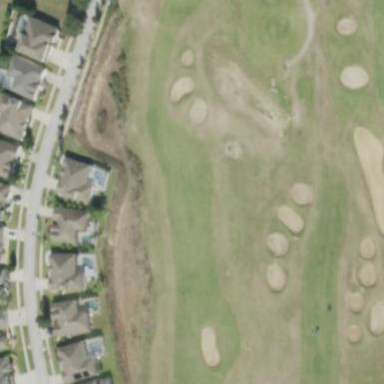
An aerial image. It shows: Golf fairway in the image.